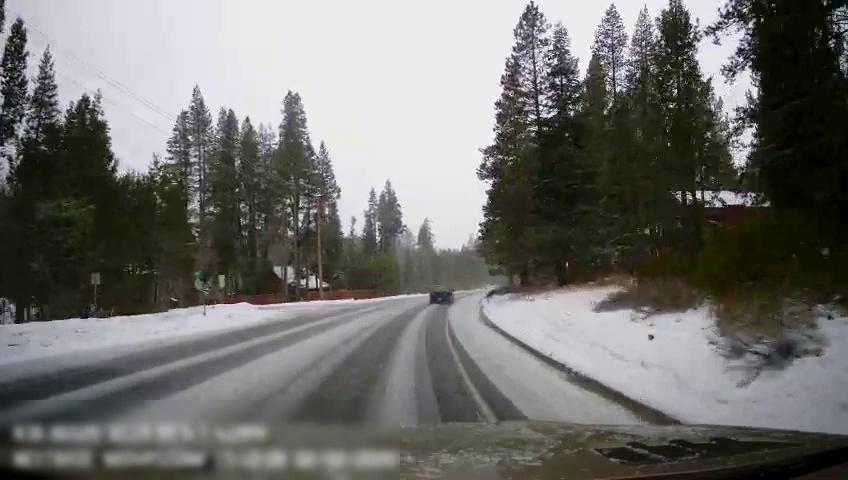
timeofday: Day
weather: Snowy
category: Drivable Space
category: Vehicles | Car
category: Traffic | Signs